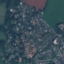
Land use / land cover: Residential